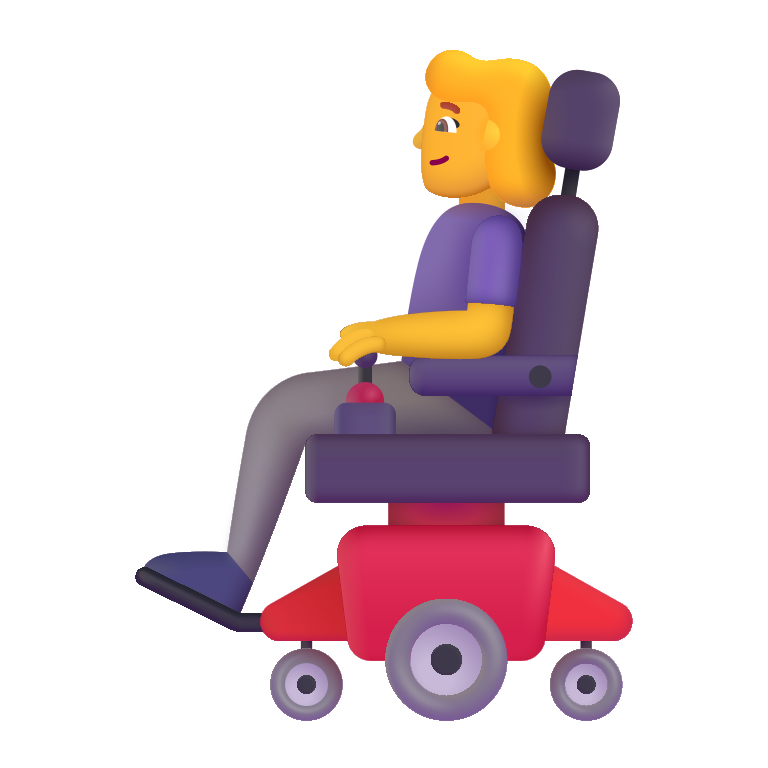
woman in motorized wheelchair color default